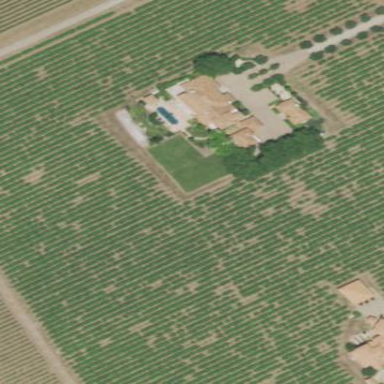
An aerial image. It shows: Vineyard with grape crops.